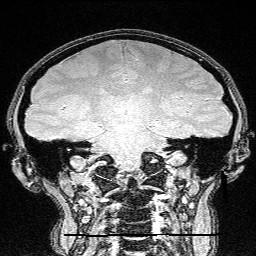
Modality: FLASH
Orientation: sagittal
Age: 26
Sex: female